Aerial crown-view tile of a tropical tree (Barro Colorado Island, Panama), acquired 20240716:
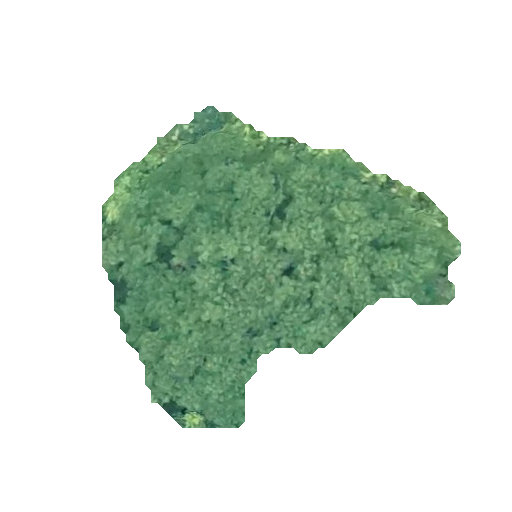
Species: Jacaranda copaia
GBIF accepted scientific name: Jacaranda copaia
Crown area: 108.133 m²